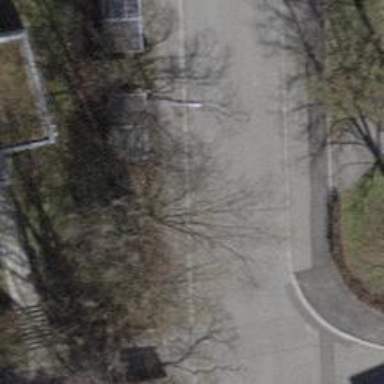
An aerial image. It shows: Bicycle parking area.